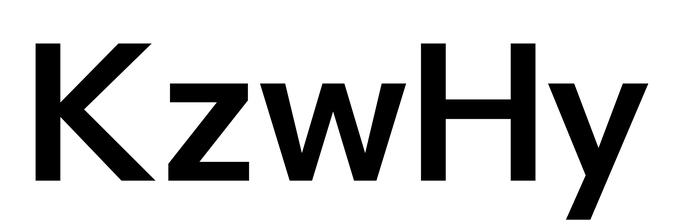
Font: InstrumentSans_SemiBold